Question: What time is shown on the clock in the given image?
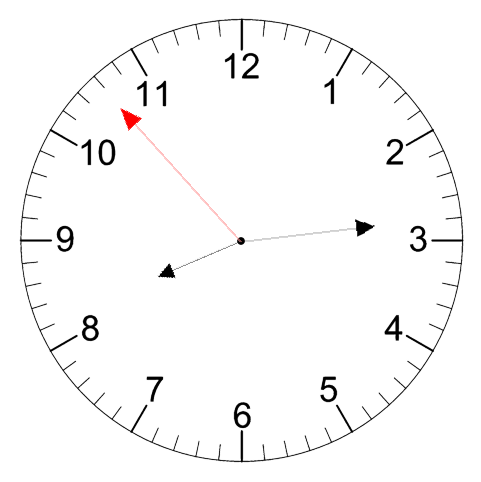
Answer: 08:13:53